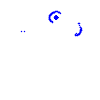
Particle: electron